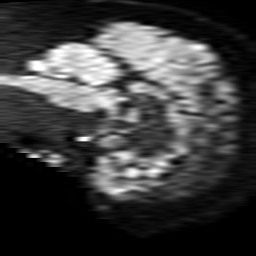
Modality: TRACE
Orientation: sagittal
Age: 51
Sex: male
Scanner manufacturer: philips
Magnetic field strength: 1.5 T
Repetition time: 3.627 s
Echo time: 0.09326 s